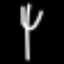
Label: fork